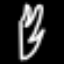
Label: leaf